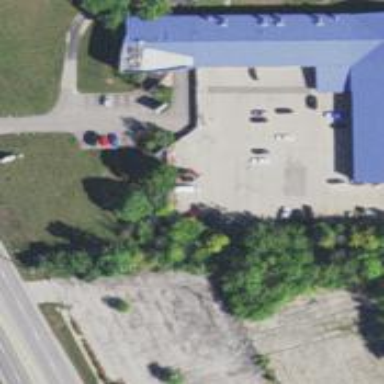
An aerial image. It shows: Industrial building housing car repair shop.